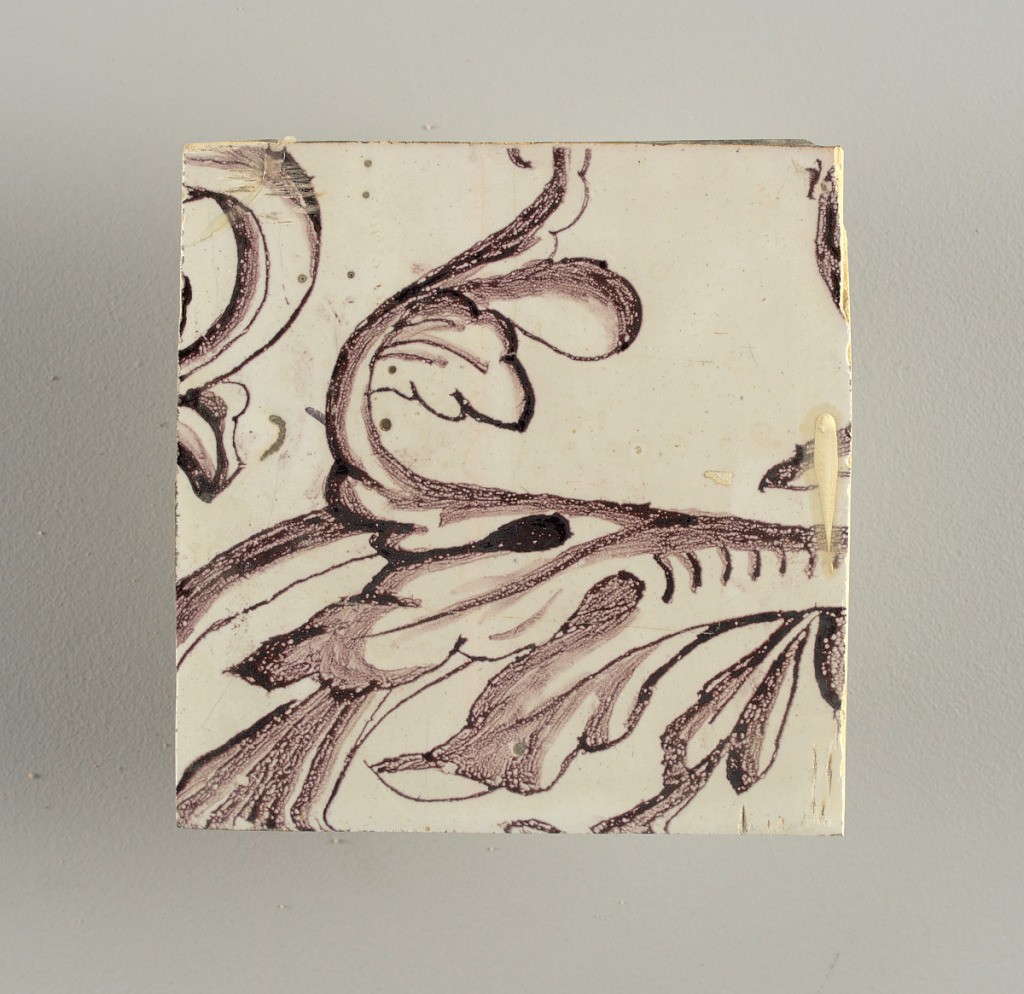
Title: Wall facing
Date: ca. 1725
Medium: Tin-glazed earthenware, underglaze
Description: Horizontal rectangle.  Thirty-seven tiles wide and twenty-one high with opening for door or window nineteen and one-half tiles high and twelve wide.  To left and right of opening, centered canopy above. Left, woman representing Hope, right, a sculputure urn.  Centered above opening, a mascaron.  Arabesque design of foliage.